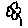
Label: flower